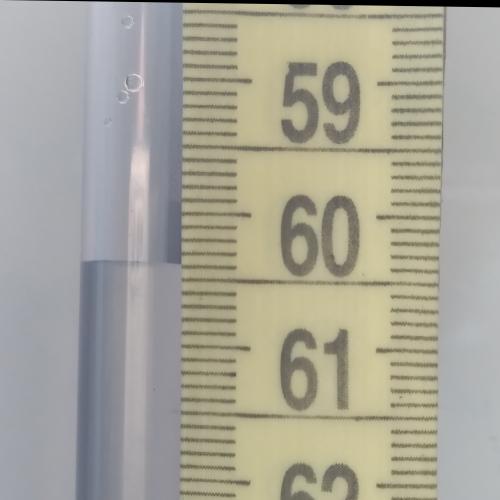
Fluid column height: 60.4 cm